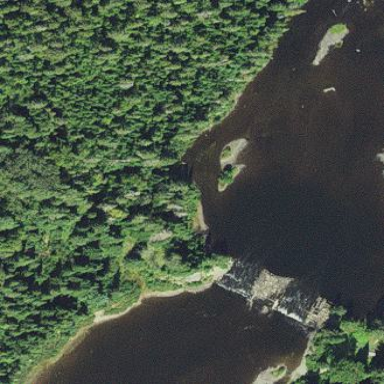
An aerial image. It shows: Rapids in natural water.